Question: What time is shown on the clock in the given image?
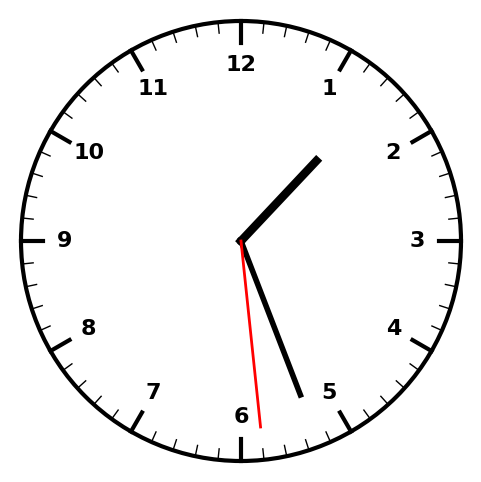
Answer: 01:26:29